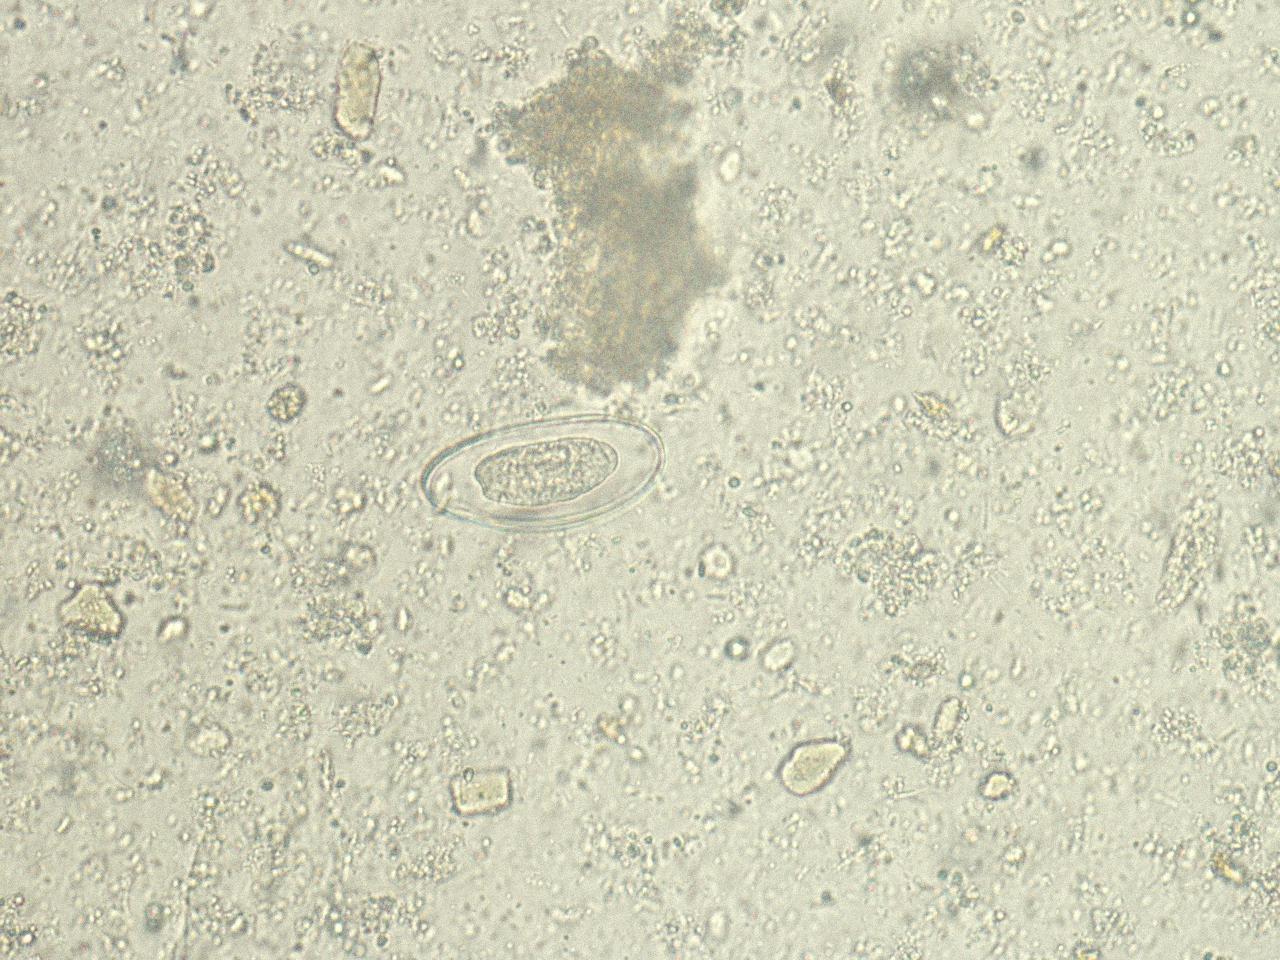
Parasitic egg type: Enterobius vermicularis